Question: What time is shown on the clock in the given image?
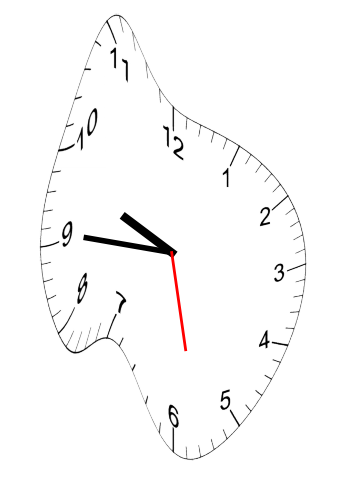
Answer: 09:45:28